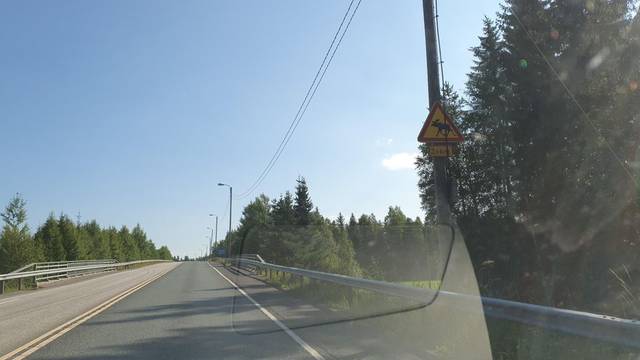
Region: Finland
Coordinates: 62.635, 27.123